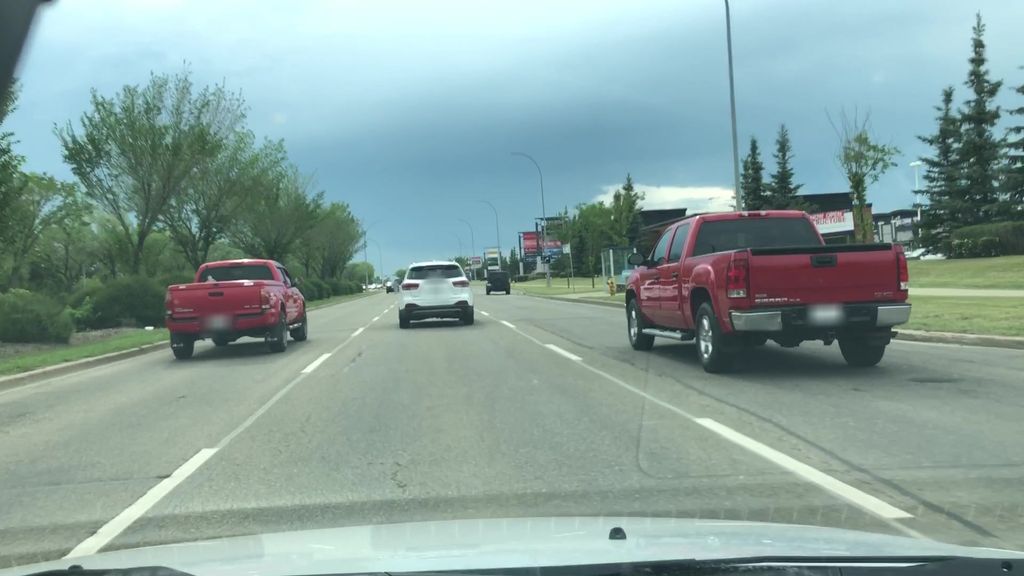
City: edmonton